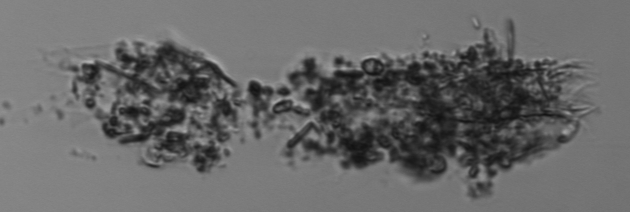
Label: Tintinnidium_mucicola